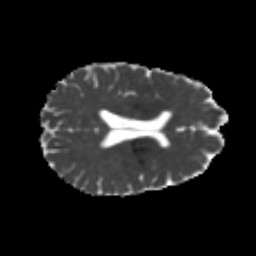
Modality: MD
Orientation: axial
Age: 22
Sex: female
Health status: healthy
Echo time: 0.074 s